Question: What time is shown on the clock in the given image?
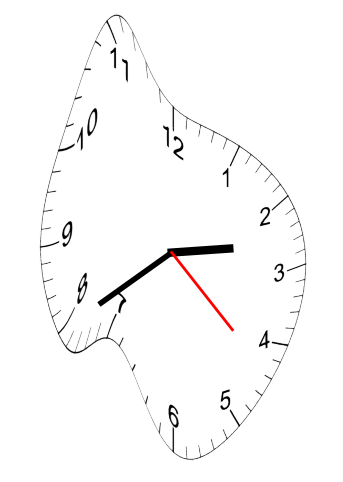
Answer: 02:39:22